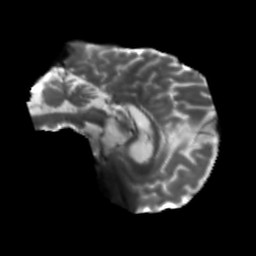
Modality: T2w
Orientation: sagittal
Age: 42
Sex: male
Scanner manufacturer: siemens
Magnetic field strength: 3 T
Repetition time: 5.25 s
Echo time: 0.08 s